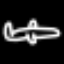
Label: airplane